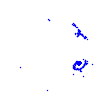
Particle: electron